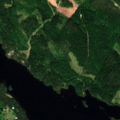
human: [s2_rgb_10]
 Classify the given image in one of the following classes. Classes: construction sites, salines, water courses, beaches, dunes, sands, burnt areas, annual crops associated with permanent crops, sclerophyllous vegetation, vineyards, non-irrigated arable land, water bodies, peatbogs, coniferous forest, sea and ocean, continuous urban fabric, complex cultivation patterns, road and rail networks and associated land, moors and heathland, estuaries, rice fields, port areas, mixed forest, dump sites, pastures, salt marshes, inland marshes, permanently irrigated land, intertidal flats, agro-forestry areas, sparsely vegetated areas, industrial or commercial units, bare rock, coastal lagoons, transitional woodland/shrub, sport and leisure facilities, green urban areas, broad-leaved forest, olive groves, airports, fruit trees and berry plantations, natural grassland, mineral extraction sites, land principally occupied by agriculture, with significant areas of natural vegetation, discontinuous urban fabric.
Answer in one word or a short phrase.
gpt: coniferous forest, mixed forest, water bodies